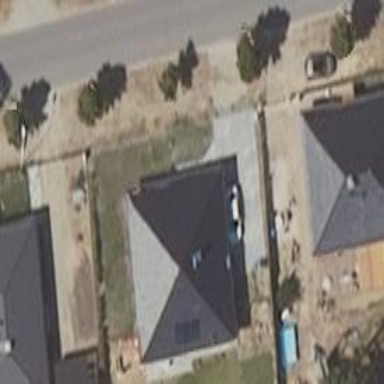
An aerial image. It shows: Detached building with hipped roof shape.